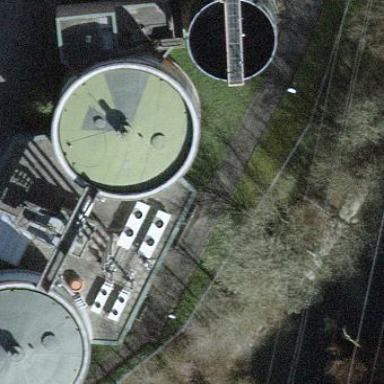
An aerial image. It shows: Storage tank used for holding water.